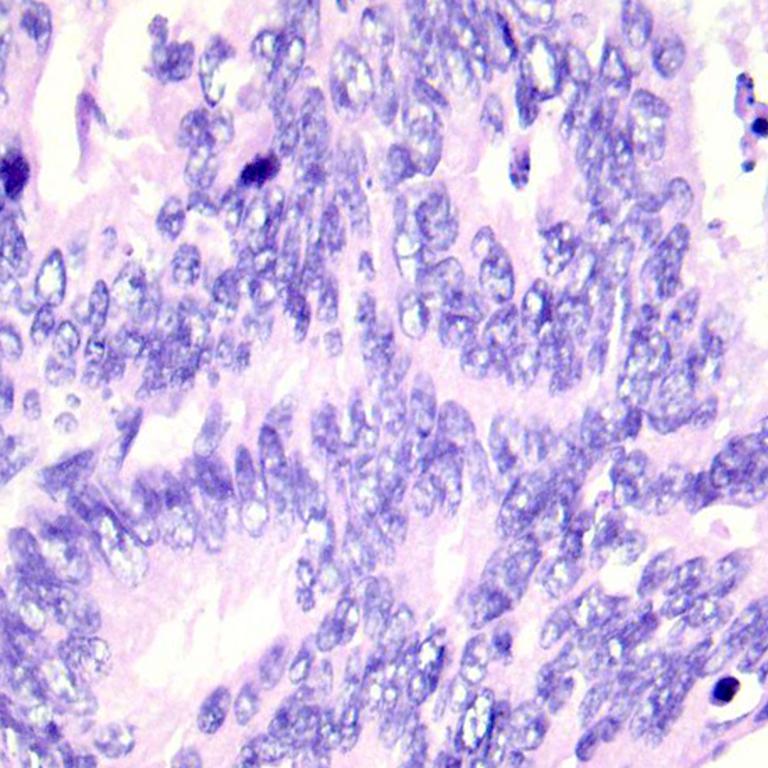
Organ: colon
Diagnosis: adenocarcinomas